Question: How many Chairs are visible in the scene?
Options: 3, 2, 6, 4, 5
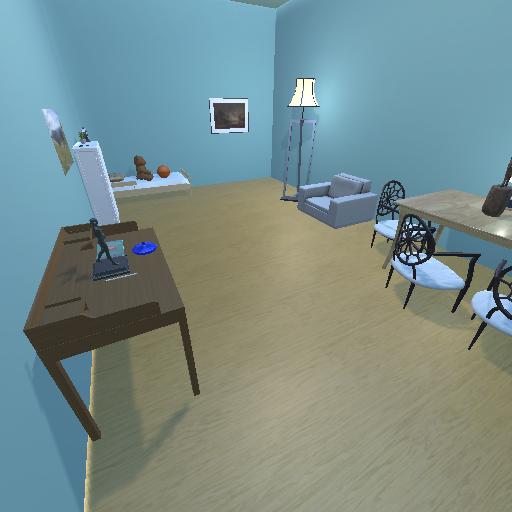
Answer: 3